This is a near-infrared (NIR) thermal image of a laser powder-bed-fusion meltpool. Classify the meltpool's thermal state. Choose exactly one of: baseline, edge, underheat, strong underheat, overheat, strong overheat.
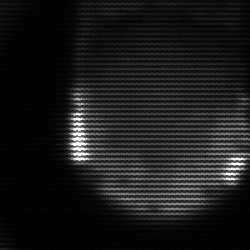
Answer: edge